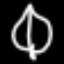
Label: leaf